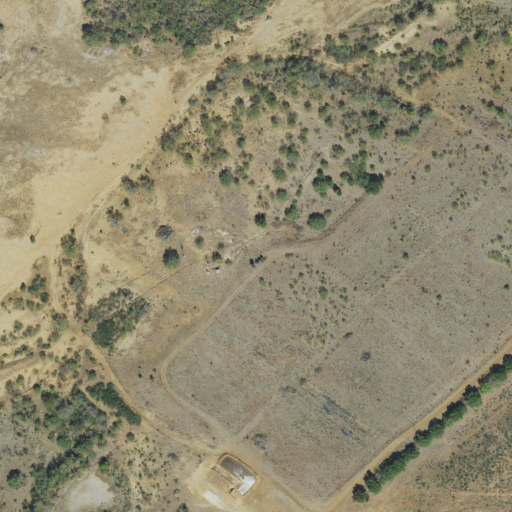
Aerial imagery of mountain in Texas named Ghost Hill containing shrub, grassland, and open development